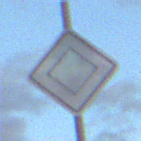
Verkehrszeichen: Vorfahrtsstrasse
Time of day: SunriseSunset
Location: Outdoor (Nature)
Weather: PartlyCloudy
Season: NotSpecified
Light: Natural